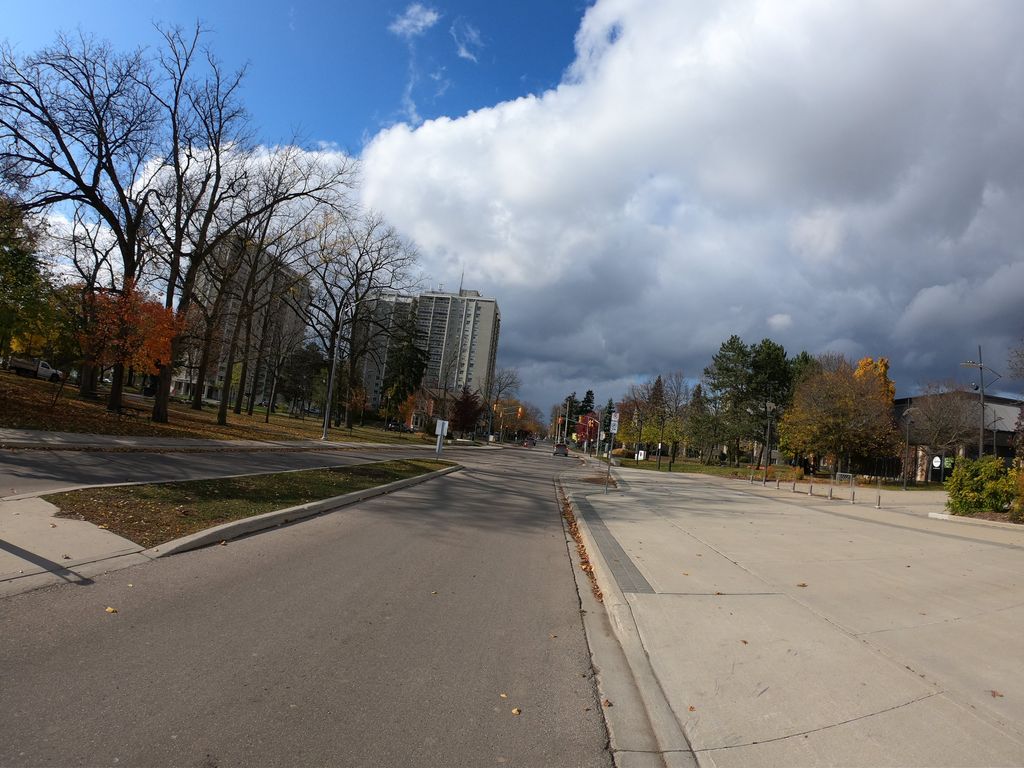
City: kitchener-waterloo